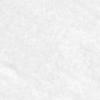
Label: no_change